Interaction volume radius: 10 \u00c5
Interaction volume height: 25 \u00c5
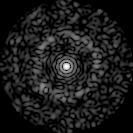
Disorder parameter: 0.8423